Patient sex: M
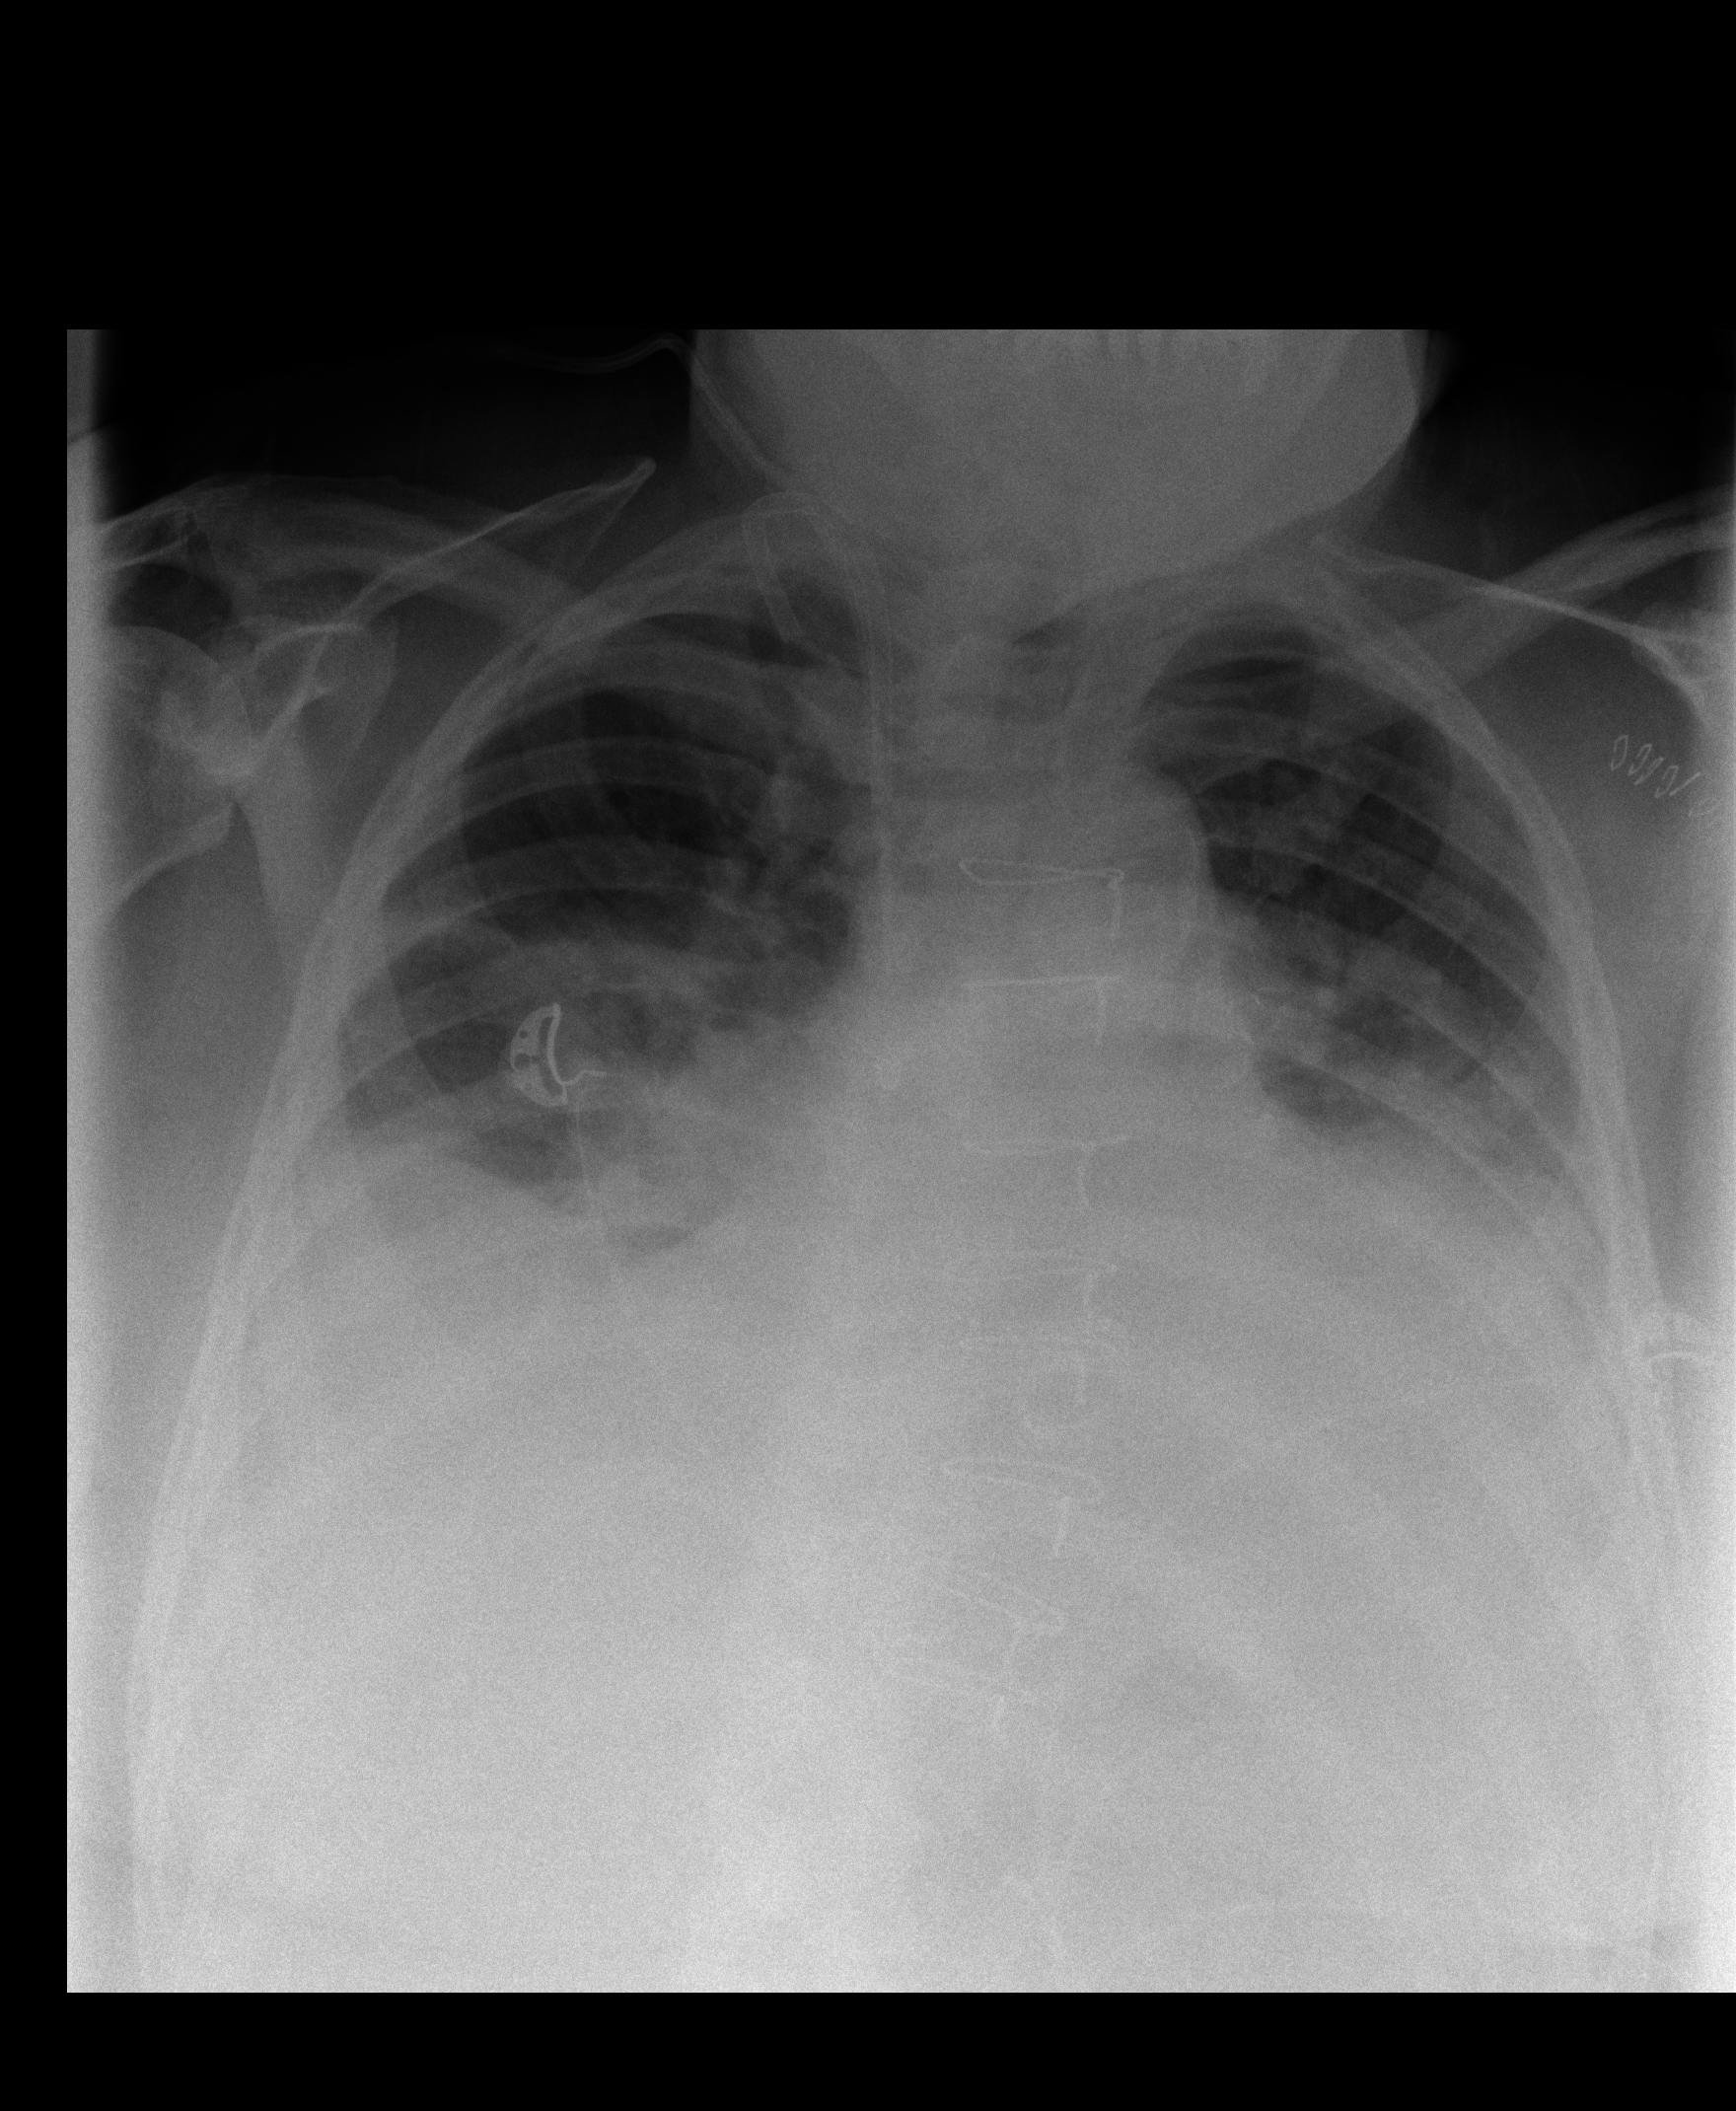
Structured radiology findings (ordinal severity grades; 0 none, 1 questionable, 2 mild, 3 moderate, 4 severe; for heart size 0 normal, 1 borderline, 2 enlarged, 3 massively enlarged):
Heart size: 2
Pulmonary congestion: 0
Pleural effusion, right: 2
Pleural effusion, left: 2
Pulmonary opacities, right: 2
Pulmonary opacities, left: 2
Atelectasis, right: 2
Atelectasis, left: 2